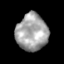
Tissue: skin
Cell type: Epithelial cells
Senescence score: 0.2398
Nuclear area (px): 1136
Mean DAPI intensity: 163.638